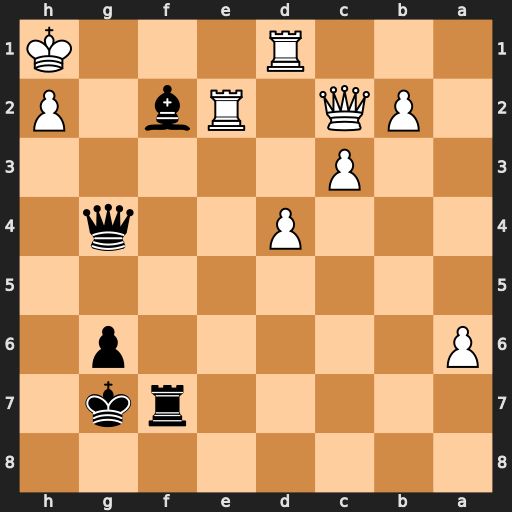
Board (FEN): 8/5rk1/P5p1/8/3P2q1/2P5/1PQ1Rb1P/3R3K
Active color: b
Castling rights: -
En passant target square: -
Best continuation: Qf3#